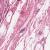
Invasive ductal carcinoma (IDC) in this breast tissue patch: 0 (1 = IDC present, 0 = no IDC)